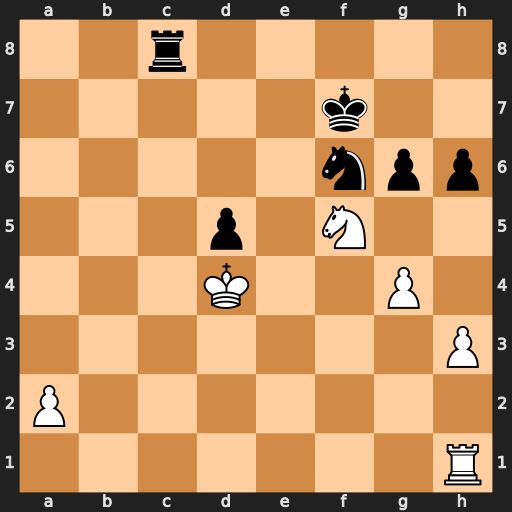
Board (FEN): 2r5/5k2/5npp/3p1N2/3K2P1/7P/P7/7R
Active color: w
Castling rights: -
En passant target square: -
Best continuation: Nd6+ Ke6 Nxc8